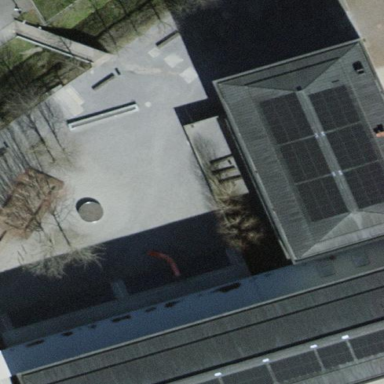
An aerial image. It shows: School building.